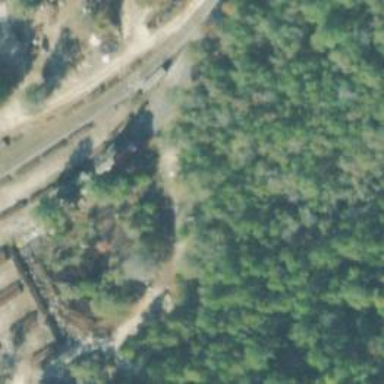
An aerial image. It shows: Railway spur service.